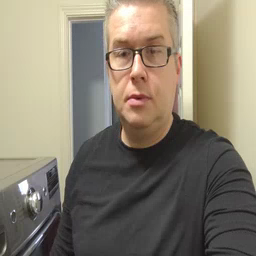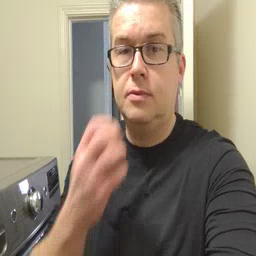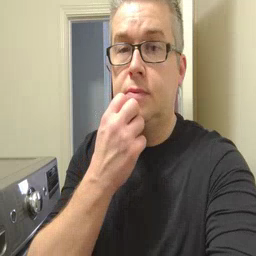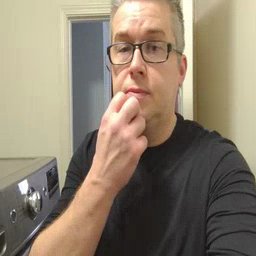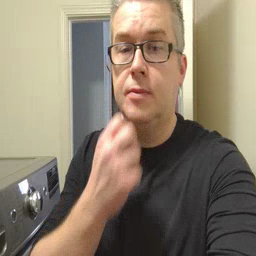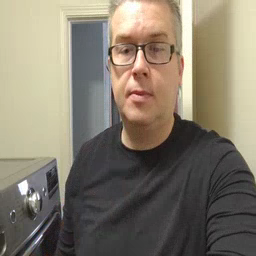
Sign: underwear